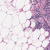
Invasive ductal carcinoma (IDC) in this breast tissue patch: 0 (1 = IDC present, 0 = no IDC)